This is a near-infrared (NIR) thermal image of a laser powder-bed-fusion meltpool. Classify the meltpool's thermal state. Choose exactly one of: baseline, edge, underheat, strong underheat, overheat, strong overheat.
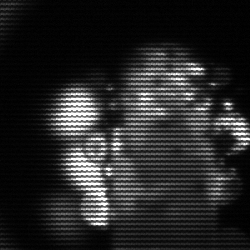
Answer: strong underheat